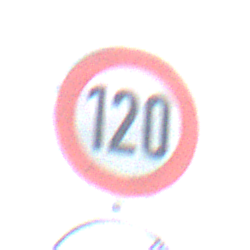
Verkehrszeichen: Geschwindigkeit120
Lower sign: EndeUeberholverbot
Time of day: Midday
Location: Outdoor (Suburban)
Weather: PartlyCloudy
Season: NotSpecified
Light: Natural